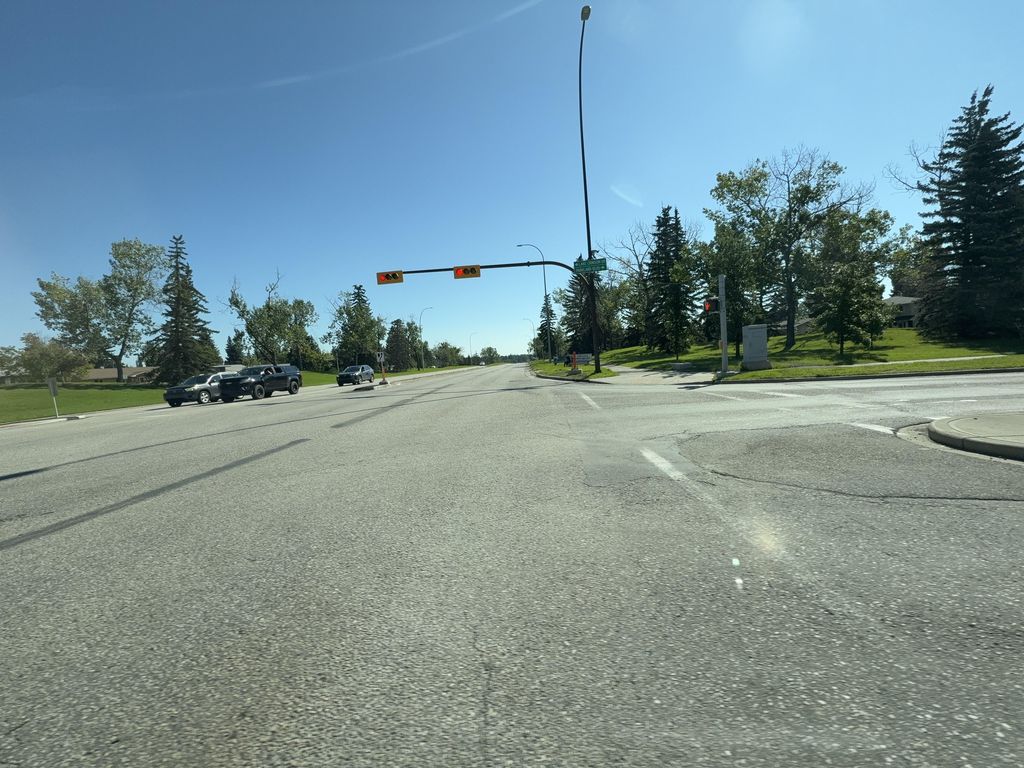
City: calgary